Interaction volume radius: 5 \u00c5
Interaction volume height: 30 \u00c5
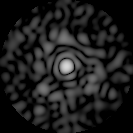
Disorder parameter: 0.8061